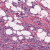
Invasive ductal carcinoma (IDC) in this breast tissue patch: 1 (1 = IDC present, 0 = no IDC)